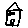
Label: house